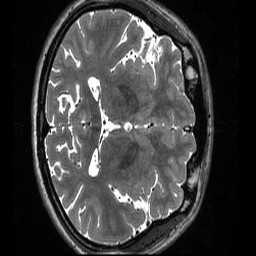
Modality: T2w
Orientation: axial
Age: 21
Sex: female